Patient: sex F, age 72
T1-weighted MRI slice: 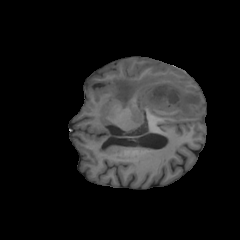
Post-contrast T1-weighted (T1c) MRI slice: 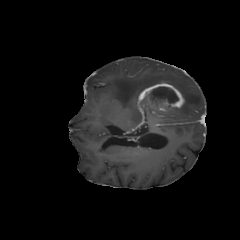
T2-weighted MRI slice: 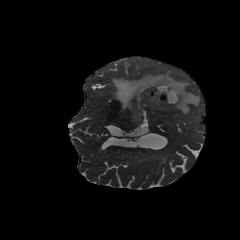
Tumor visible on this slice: yes
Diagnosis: Glioblastoma, IDH-wildtype
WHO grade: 4